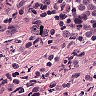
Metastatic tissue present: yes